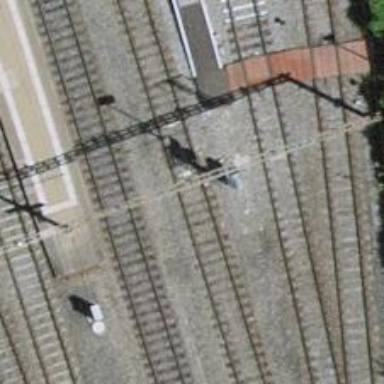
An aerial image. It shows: Railway signal.